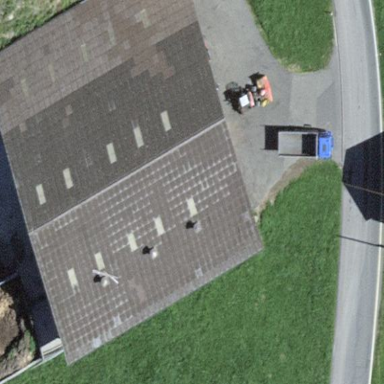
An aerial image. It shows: Rural barn.